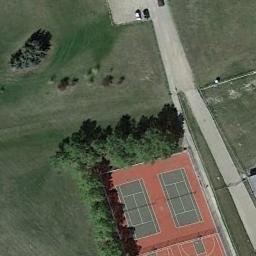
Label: tennis_court